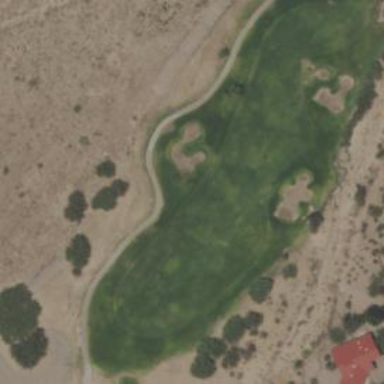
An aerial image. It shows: View of golf hole.